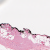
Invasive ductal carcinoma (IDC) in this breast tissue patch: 0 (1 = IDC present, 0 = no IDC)